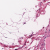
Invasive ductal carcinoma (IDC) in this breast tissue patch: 0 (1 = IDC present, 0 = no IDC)